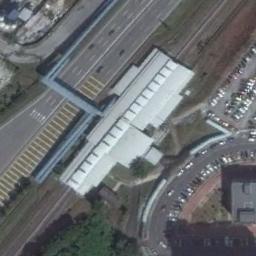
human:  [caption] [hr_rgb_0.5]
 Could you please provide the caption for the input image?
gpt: The railway station with some railways and a white building is between some roads and a parking lot is next to the railway station .

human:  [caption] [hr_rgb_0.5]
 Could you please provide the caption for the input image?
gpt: There is a good railway station in the suburbs .

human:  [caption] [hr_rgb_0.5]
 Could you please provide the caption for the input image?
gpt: The railway station is next to some buildings and the parking lot .

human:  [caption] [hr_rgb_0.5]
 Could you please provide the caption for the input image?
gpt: Many buildings are beside the railway station .

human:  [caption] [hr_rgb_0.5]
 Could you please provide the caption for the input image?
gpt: There are many cars beside the white railway station .